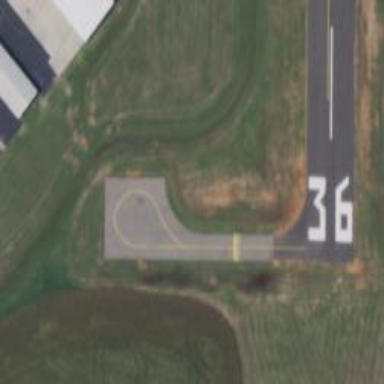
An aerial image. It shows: Image of taxiway at airport.